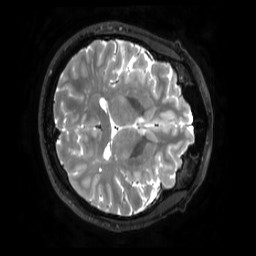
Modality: T2w
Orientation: axial
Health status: healthy
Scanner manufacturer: philips
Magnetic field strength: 3 T
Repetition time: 2.5 s
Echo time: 0.25 s